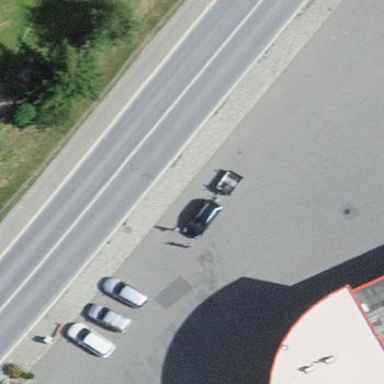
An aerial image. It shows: Parking area with surface.